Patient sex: M
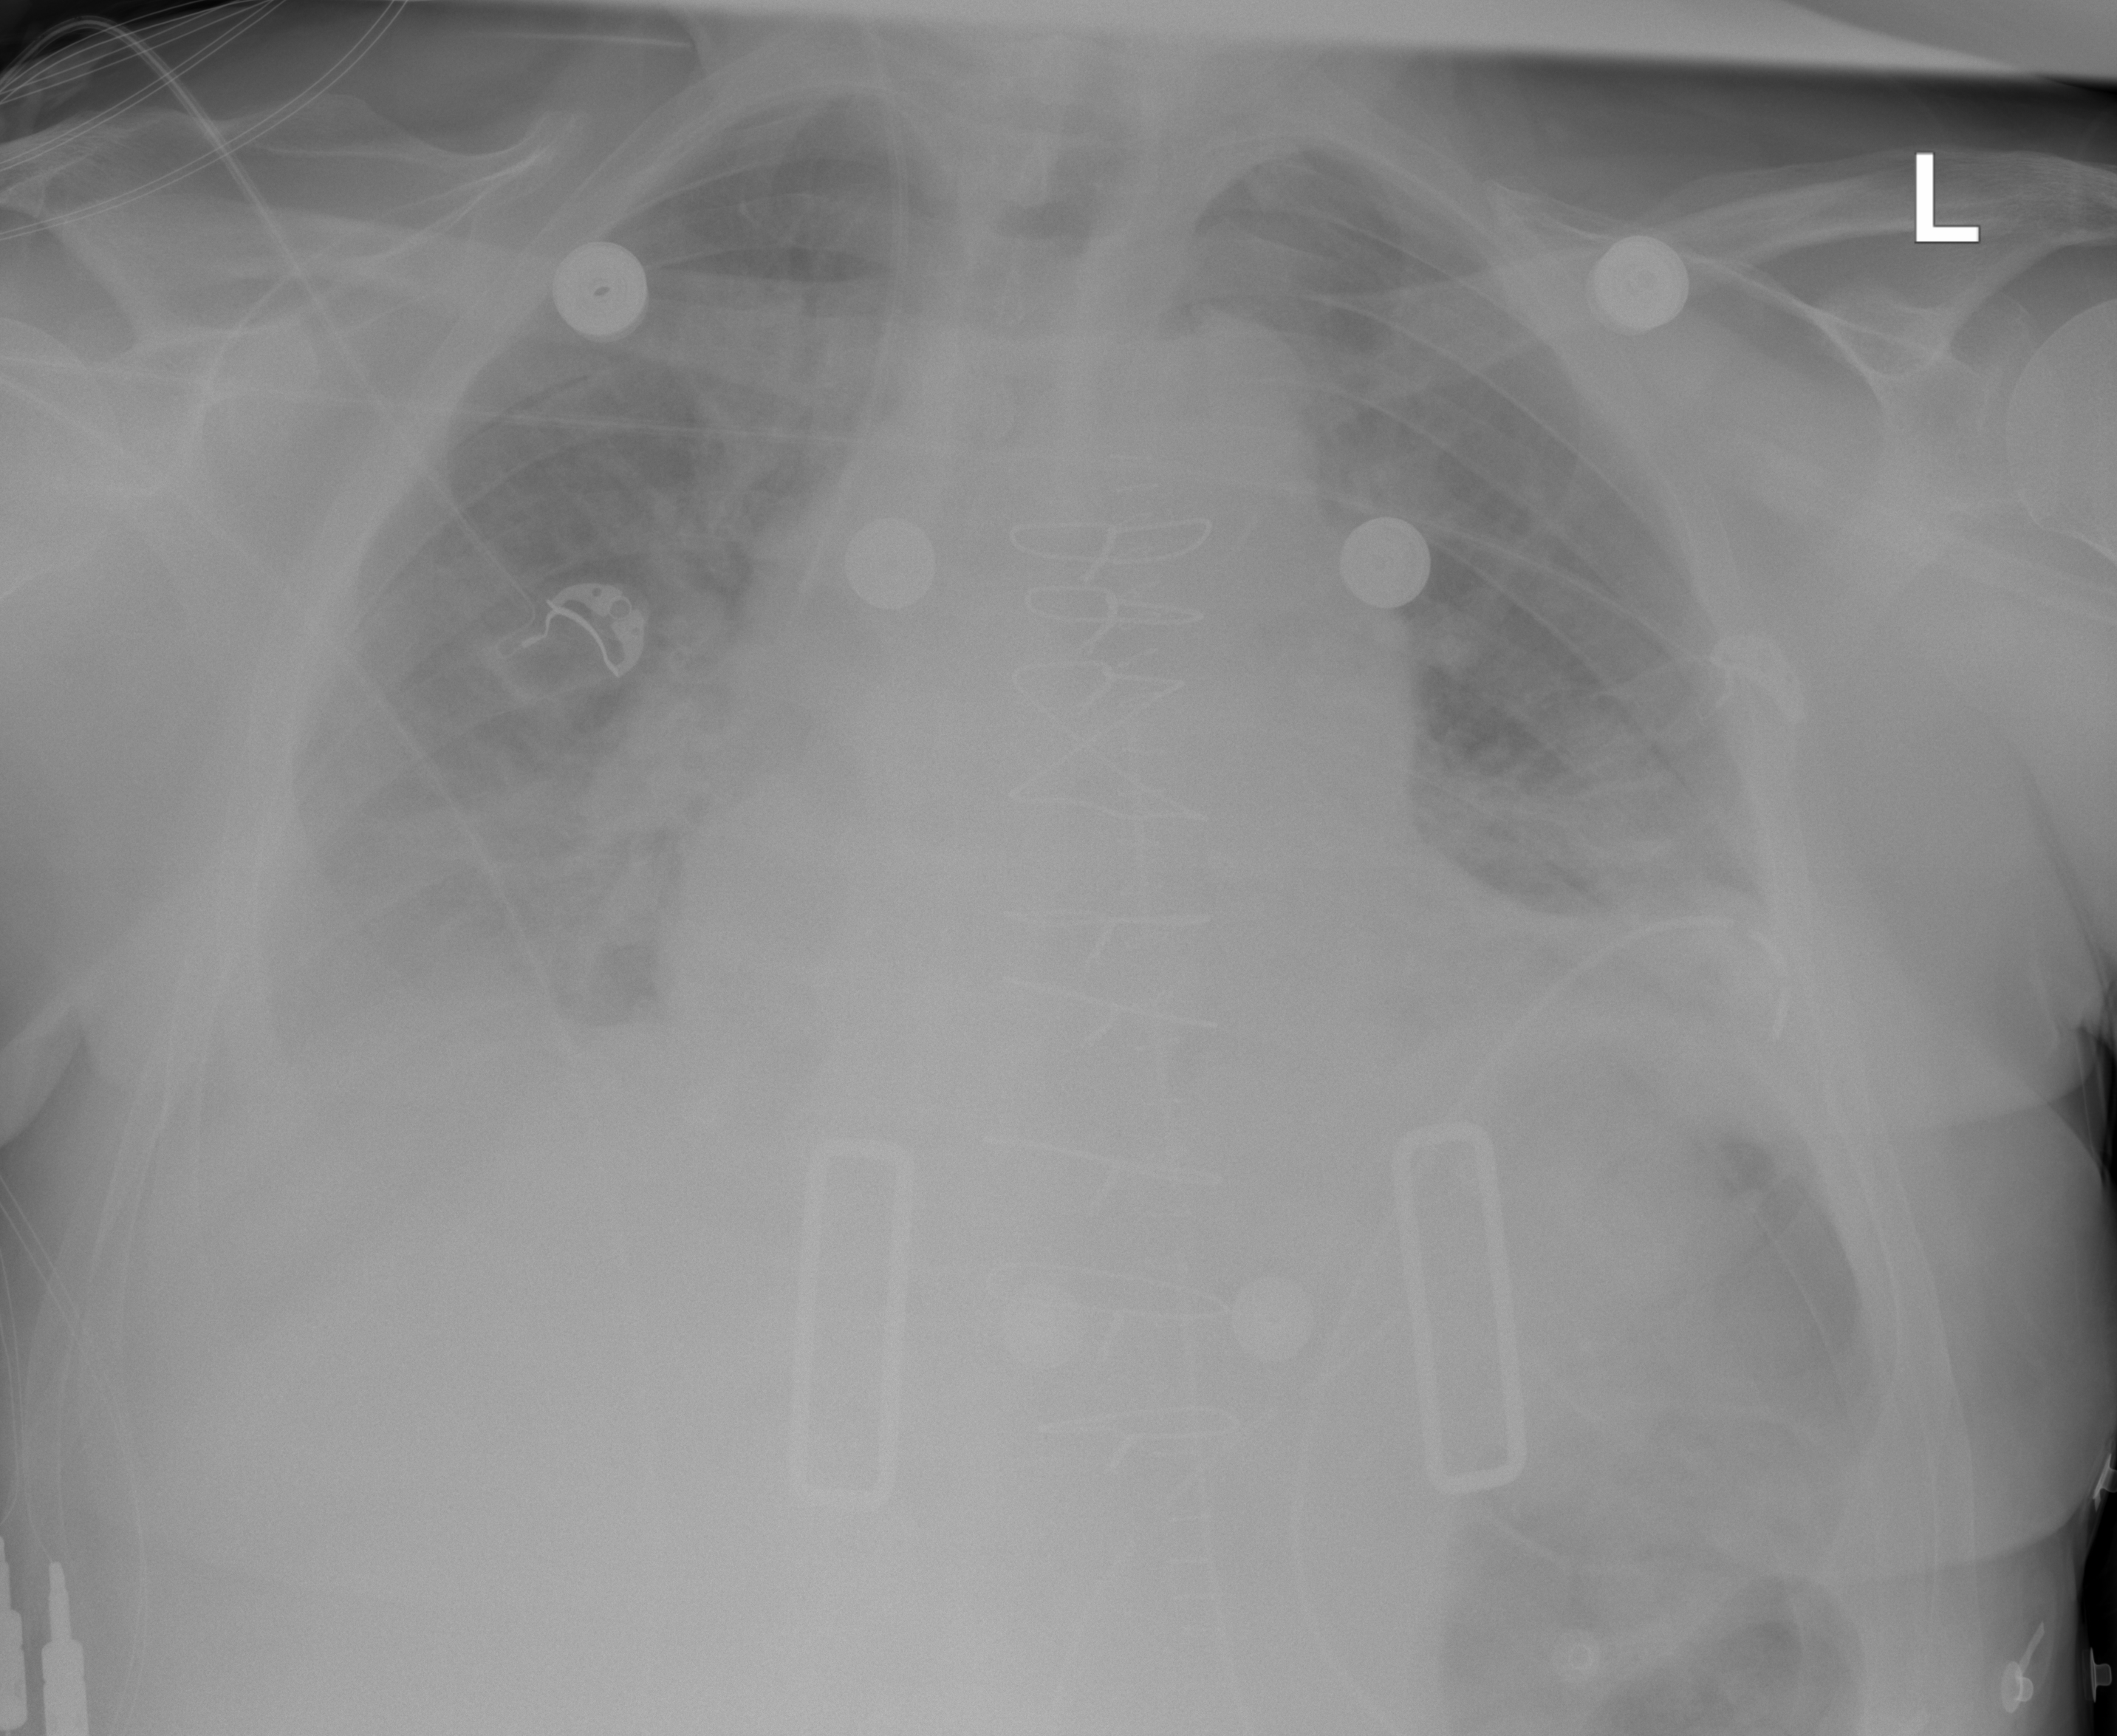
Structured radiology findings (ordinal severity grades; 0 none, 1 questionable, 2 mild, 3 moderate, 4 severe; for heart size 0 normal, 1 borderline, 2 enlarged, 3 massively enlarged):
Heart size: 2
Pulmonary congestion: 3
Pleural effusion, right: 2
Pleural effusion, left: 2
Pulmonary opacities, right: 2
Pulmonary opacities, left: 2
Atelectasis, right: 2
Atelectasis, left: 2